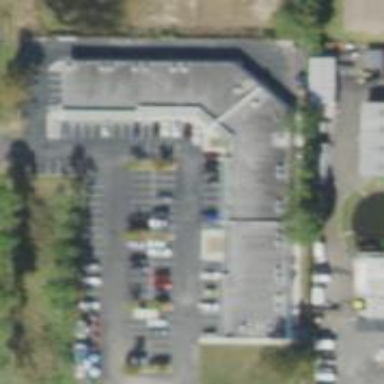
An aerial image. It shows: Healthcare clinic.